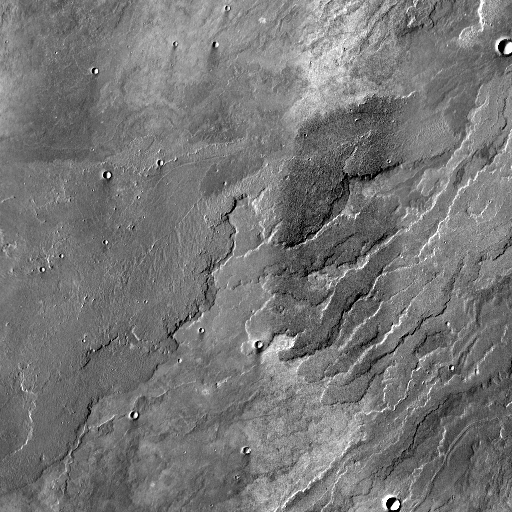
Crater classes present: Background, Other